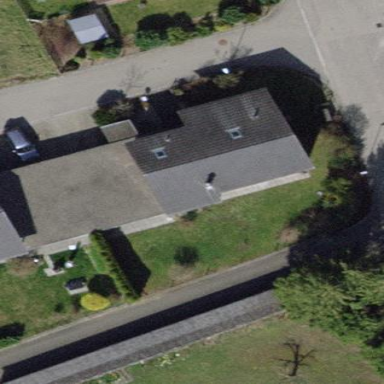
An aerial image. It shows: Garage building.